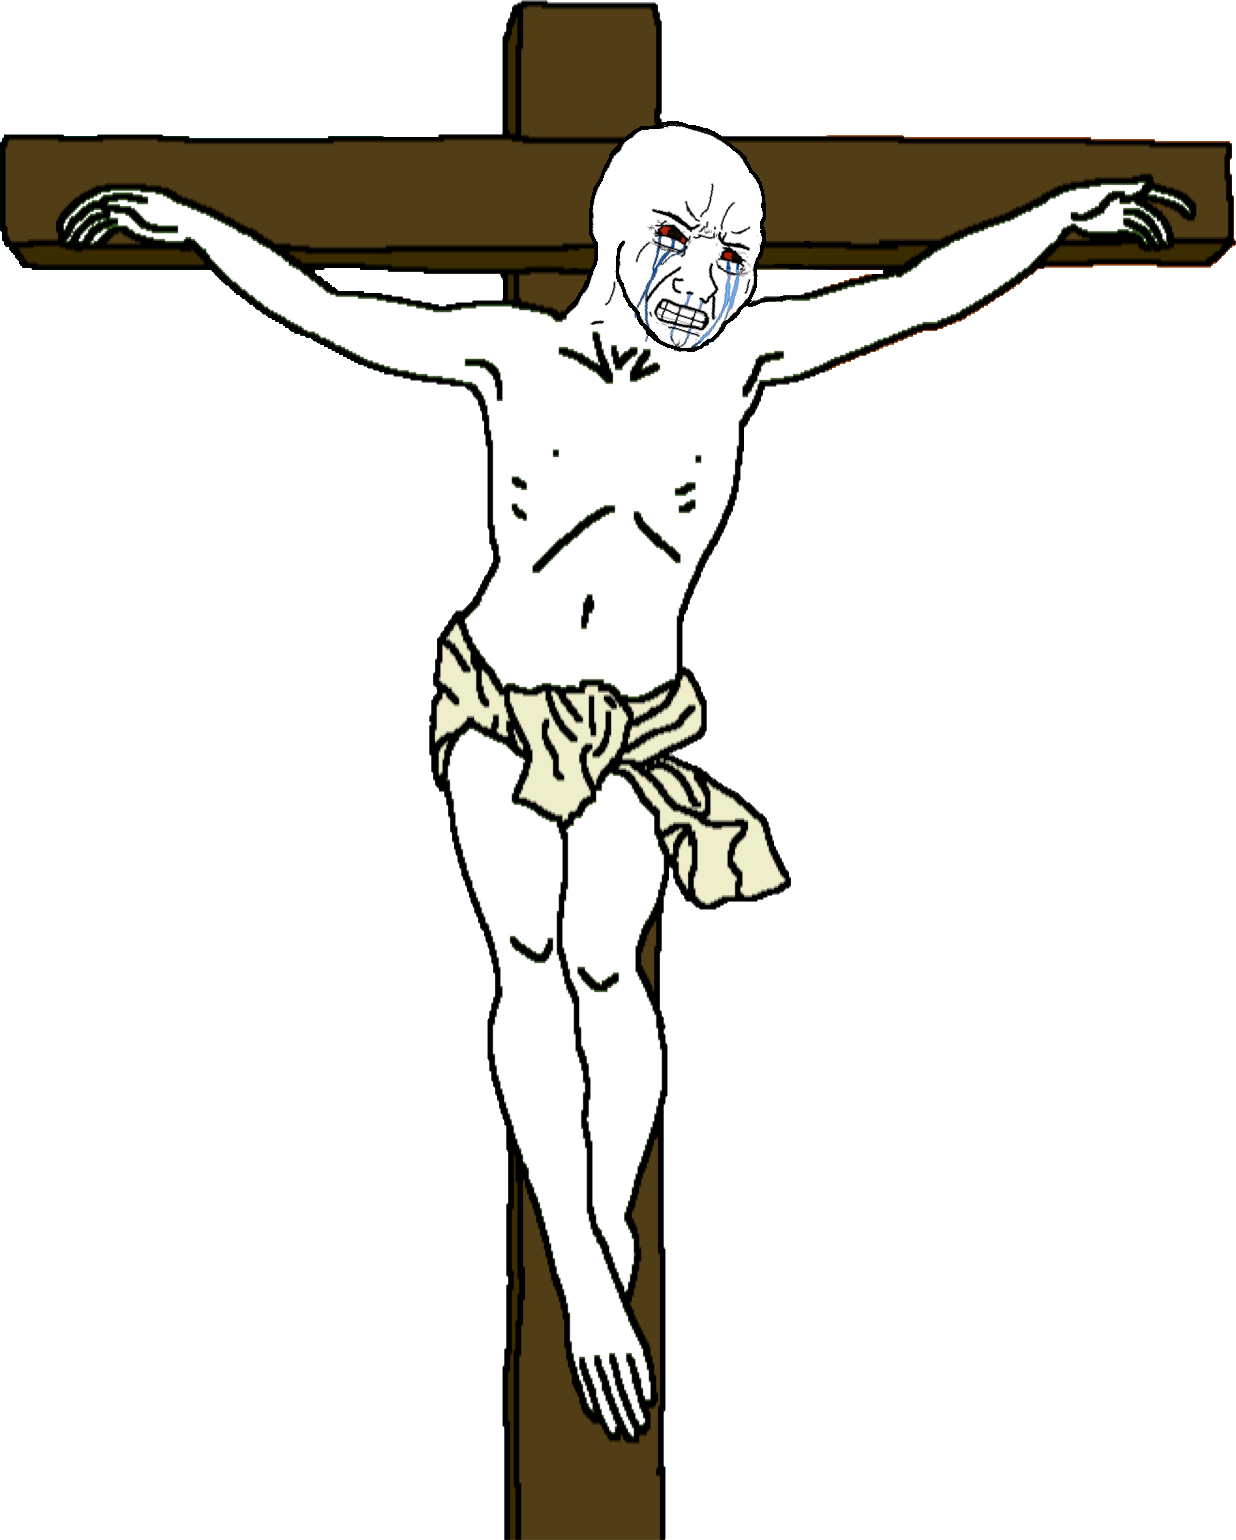
Label: 5_Crying_Wojak